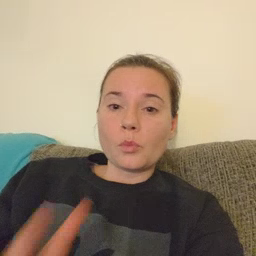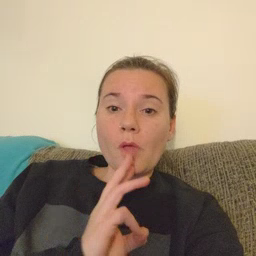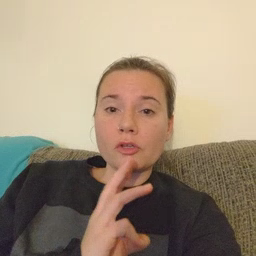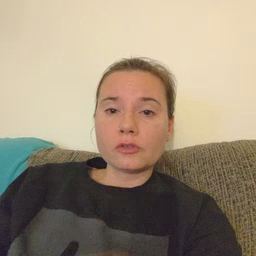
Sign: water